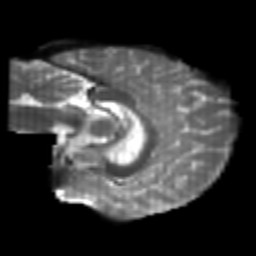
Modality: T2w
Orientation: sagittal
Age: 24
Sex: female
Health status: healthy
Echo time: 0.074 s